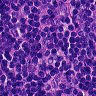
Metastatic tissue present: no